Current action and preconditions to check: trajectory_clear

Your task: For each precondition in the list above, predict whether it will hold at this action.

Consider the current scene as observed from the mobile robot's camera, and analyze the predicted future states of all dynamic agents (e.g., people, animals, vehicles, or any moving entities) within the NEXT SECOND.

IMPORTANT: Only answer "very likely" if you are absolutely certain—based on strong, clear evidence—that a dynamic agent will violate the precondition in the predicted future state. Do NOT answer "very likely" for unlikely, ambiguous, or low-probability risks.

Ask yourself for each precondition: Is there a high probability, with clear and convincing evidence, that the predicted future states of any dynamic agent will interfere with the predicted future state of the currently executing action within the NEXT SECOND, causing that precondition to fail?

Assess the risk level based on these predictions. Use "likely" or "very likely" if motions create a clear risk of interference.

Use "neutral" or "improbable" if agents are nearby but their predicted paths are clearly diverging or non-conflicting.

Failure Risk Categories: "very improbable", "improbable", "neutral", "likely", "very likely"

Answer Format: Output ONLY the probability_of_failure value from these categories: "very improbable", "improbable", "neutral", "likely", "very likely"

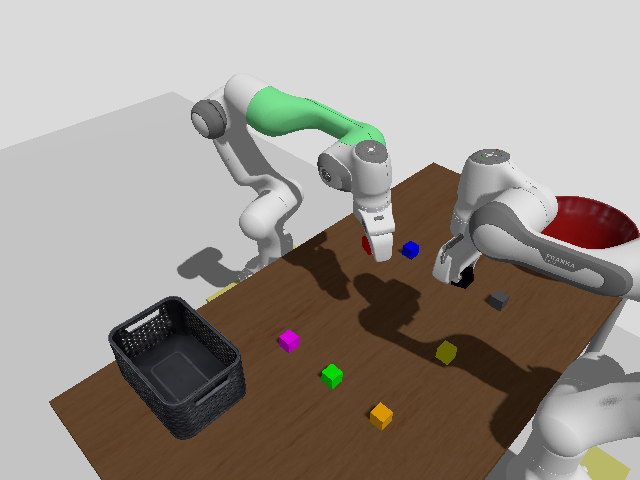

Answer: improbable